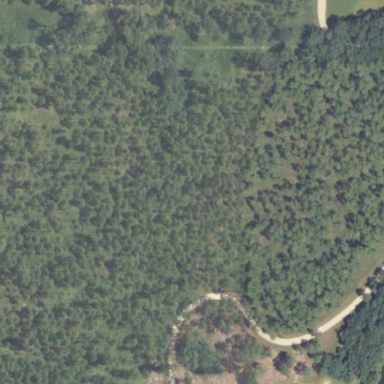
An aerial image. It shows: Forest area with natural woodland surroundings.